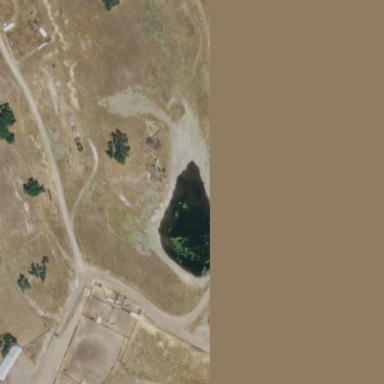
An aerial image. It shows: Pond which serves as water storage reservoir.